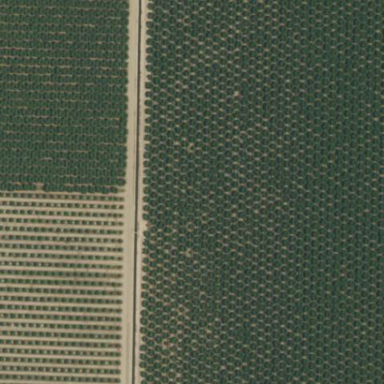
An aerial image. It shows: Orchard with nectarine trees.